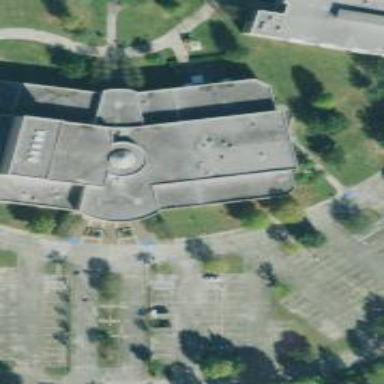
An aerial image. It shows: College building.